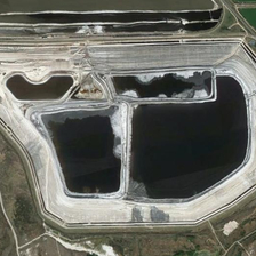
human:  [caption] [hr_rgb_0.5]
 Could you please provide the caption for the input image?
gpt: The green pond is on the hill and surrounded by rocks.

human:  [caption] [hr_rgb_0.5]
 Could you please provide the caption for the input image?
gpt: the dark green thick trees around the pond .

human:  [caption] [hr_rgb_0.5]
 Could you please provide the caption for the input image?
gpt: A pond is divided into several irregular small ponds.

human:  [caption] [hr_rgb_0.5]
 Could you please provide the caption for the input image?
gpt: The pond is divided into several irregular small ponds.

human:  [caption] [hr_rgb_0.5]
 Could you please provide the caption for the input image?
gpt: There is a green pond on the mountain, surrounded by rocks.